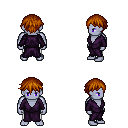
a pixel art fantasy rpg character, male body template, dark elf, purple skin, purple robe, white pants, brunette short bangs hairstyle, four views (front, back, left, right), 2x2 character sprite sheet, small pixel art, hard edges, no anti-aliasing